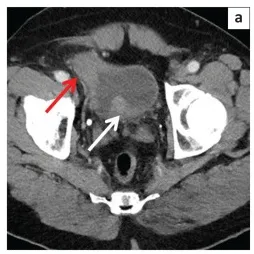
Computed tomography (CT) scan of the pelvis with intravenous contrast: (a) Axial CT image of the pelvis acquired during the portal venous phase demonstrates irregular thickening of the right anterolateral urinary bladder wall (red arrow) and an enlarged prostate bulging into the bladder base (white arrow).
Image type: radiology (ct)